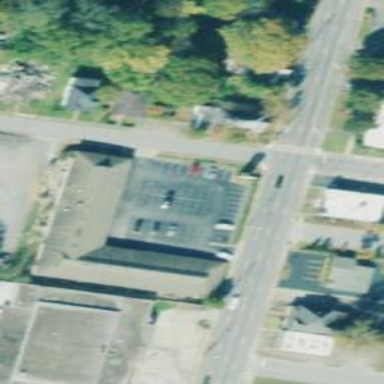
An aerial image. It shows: Retail building.